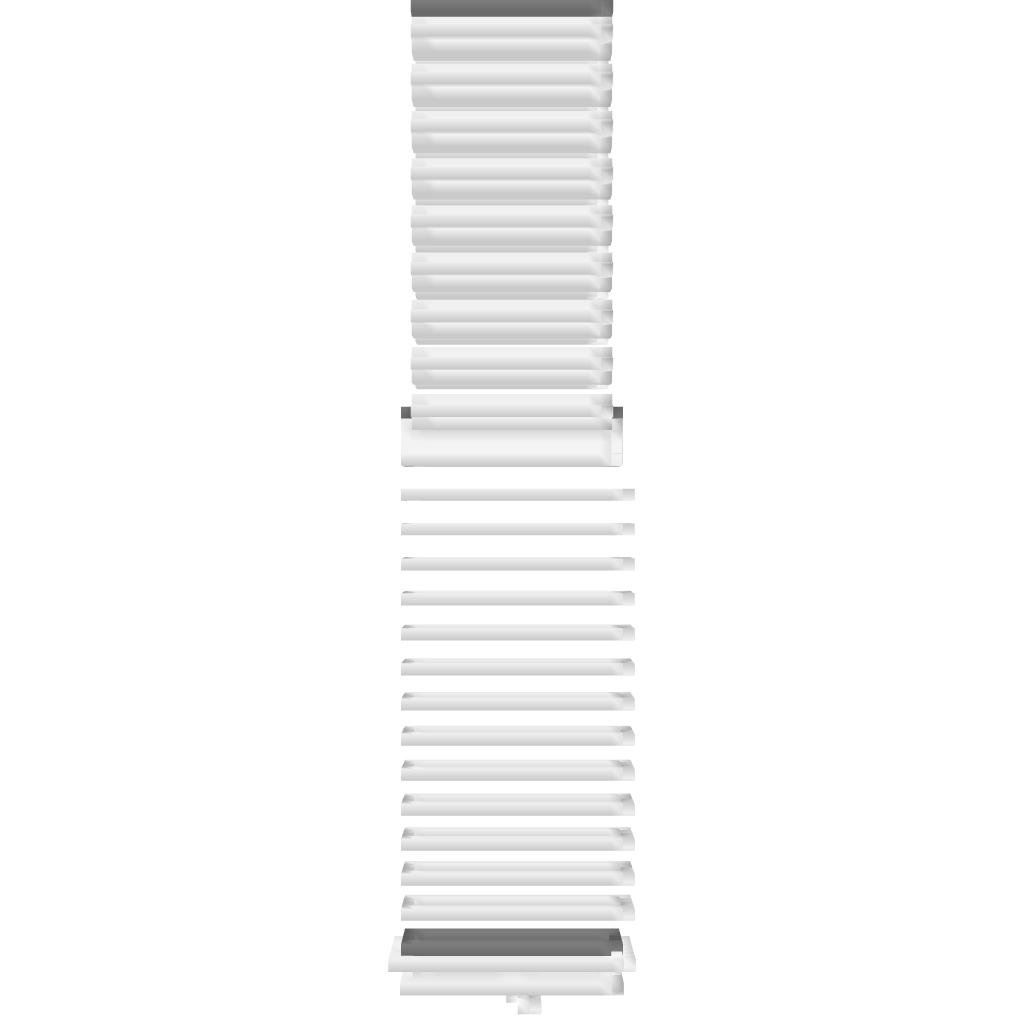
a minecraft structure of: Enderfarm bad low quality